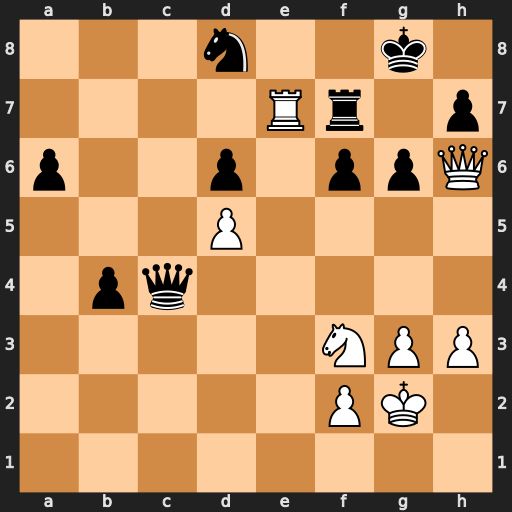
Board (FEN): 3n2k1/4Rr1p/p2p1ppQ/3P4/1pq5/5NPP/5PK1/8
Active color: w
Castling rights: -
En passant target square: -
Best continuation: Re8+ Rf8 Qxf8#